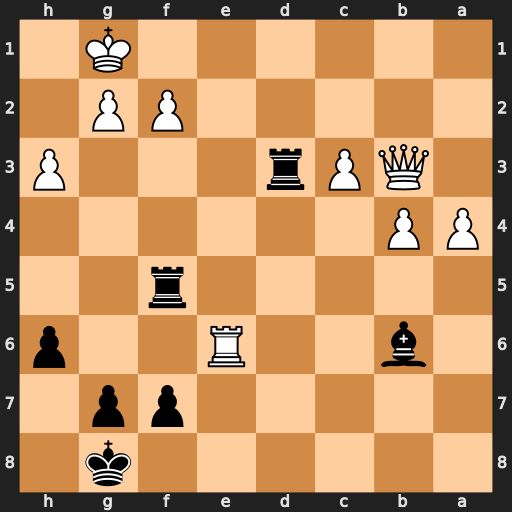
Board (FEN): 6k1/5pp1/1b2R2p/5r2/PP6/1QPr3P/5PP1/6K1
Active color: b
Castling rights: -
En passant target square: -
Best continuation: Bxf2+ Kf1 fxe6 Qxe6+ Rf7